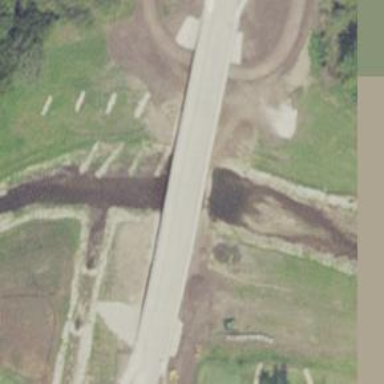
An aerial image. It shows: Man-made bridge.